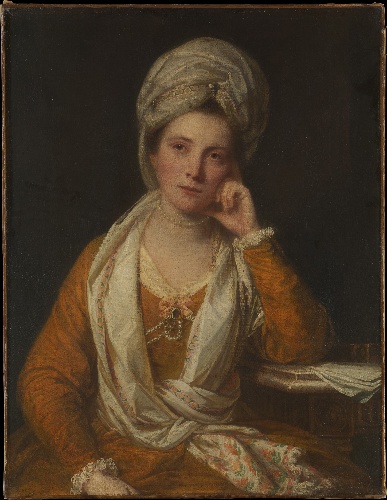
Title: Mrs. Horton, Later Viscountess Maynard (died 1814/15)
Artist: Sir Joshua Reynolds
Artist bio: British, Plympton 1723–1792 London
Object type: Painting
Classification: Paintings
Medium: Oil on canvas
Dimensions: 36 1/4 x 28 in. (92.1 x 71.1 cm)
Department: European Paintings
Credit line: Fletcher Fund, 1945
Accession year: 1945
Repository: Metropolitan Museum of Art, New York, NY
Tags: Portraits|Women